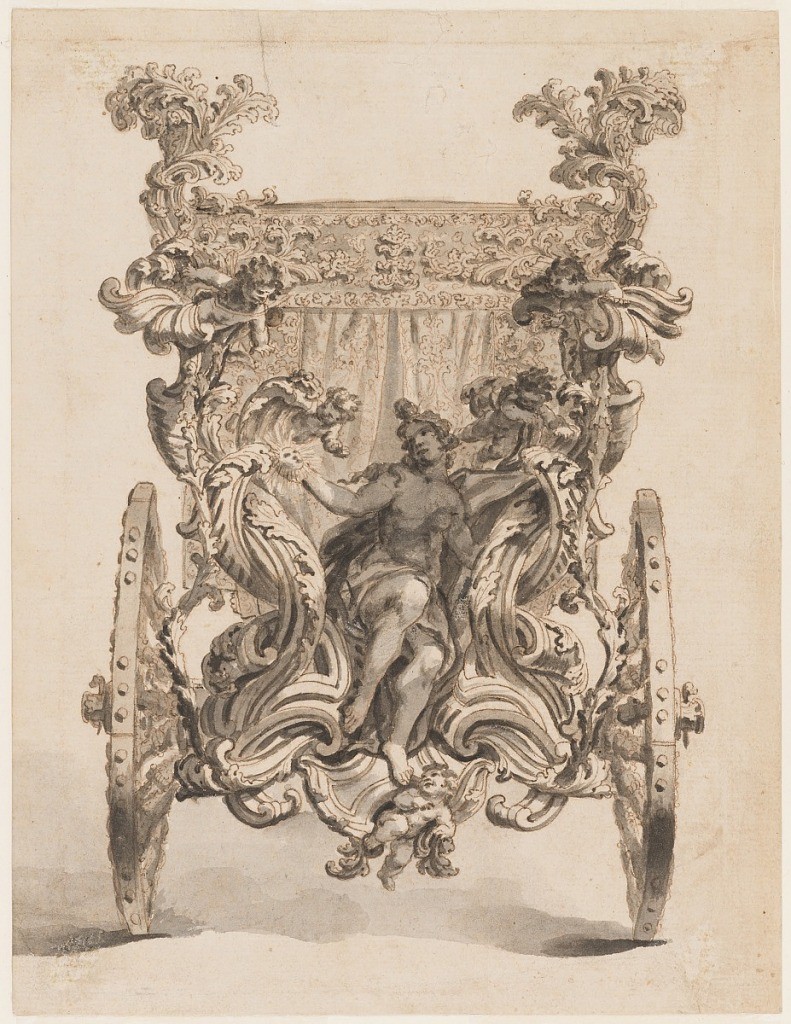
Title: Drawing for the Rear of the Third Carriage of the Prince of Liechtenstein
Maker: Antonio Creccolini, Italian, 1671 – ca. 1725
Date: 1691–1694
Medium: Pen and brown ink, brush + brown wash, over black chalk Support: beige laid paper (see notes below)
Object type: Drawing
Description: Design for the back of a coach. Draped female figure of "Truth" holding the sun in center of a rinceaux with cupids in among the arabesques.